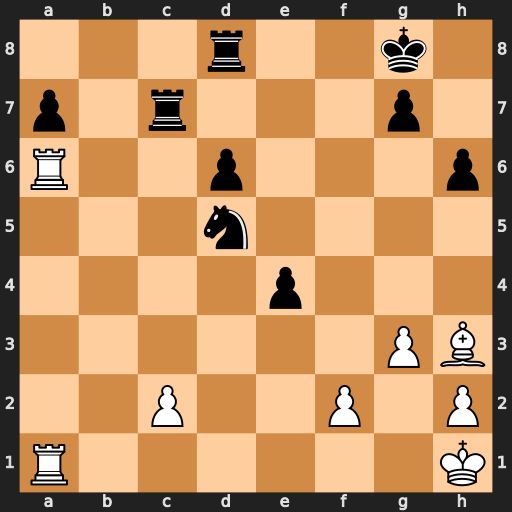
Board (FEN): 3r2k1/p1r3p1/R2p3p/3n4/4p3/6PB/2P2P1P/R6K
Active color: w
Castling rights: -
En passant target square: -
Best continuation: Be6+ Kh8 Bxd5